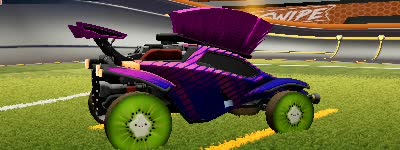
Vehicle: octane